Question: I have this ImageView block inside a Relative layout:
'''
<ImageView
android:layout_width="wrap_content"
android:layout_height="wrap_content"
android:layout_alignParentBottom="true"
android:layout_marginBottom="50dip"
android:layout_marginLeft="81dip"
android:src="@drawable/swipehelp"
/>
'''
This draws the image right where it would be expected in both normal and high density resolution screens on Android 1.6 however on 2.2 it seems to ignore the layout_marginBottom and always draw the image aligned all the way at the bottom. Has anyone seen this before, and if so do you know a fix?
## Edit 1:
It sits inside a RelativeLayout declared thusly:
'''
<RelativeLayout
xmlns:android="http://schemas.android.com/apk/res/android"
android:id="@+id/excusescreen"
android:layout_width="wrap_content"
android:layout_height="wrap_content"
android:background="@drawable/woodbg">
'''
## Edit 2:
Here's the full layout code:
'''
<?xml version="1.0" encoding="utf-8"?>
<RelativeLayout
xmlns:android="http://schemas.android.com/apk/res/android"
android:id="@+id/excusescreen"
android:layout_width="wrap_content"
android:layout_height="wrap_content"
android:background="@drawable/woodbg">
<LinearLayout
xmlns:android="http://schemas.android.com/apk/res/android"
android:id="@+id/imlateTopBar"
android:layout_width="fill_parent"
android:layout_height="44dip"
android:background="@drawable/topandbottombars"
android:layout_alignParentTop="true"
>
<ImageView
android:id="@+id/excHomeBtn"
android:layout_width="wrap_content"
android:layout_height="wrap_content"
android:layout_marginLeft="5dip"
android:layout_marginTop="7dip"
android:src="@drawable/catexcusehomebtn"
>
</ImageView>
<ImageView
android:id="@+id/excBackToCatsBtn"
android:layout_width="wrap_content"
android:layout_height="wrap_content"
android:layout_marginLeft="10dip"
android:layout_marginTop="7dip"
android:src="@drawable/backtocats"
>
</ImageView>
</LinearLayout>
<ViewFlipper
android:id="@+id/excuses"
android:layout_width="fill_parent"
android:layout_height="wrap_content"
android:layout_marginTop="50dip"
>
</ViewFlipper>
<LinearLayout
xmlns:android="http://schemas.android.com/apk/res/android"
android:id="@+id/imlateTopBar"
android:layout_width="fill_parent"
android:layout_height="44dip"
android:background="@drawable/topandbottombars"
android:layout_alignParentBottom="true"
>
<ImageView
android:id="@+id/emailItBtn"
android:layout_width="wrap_content"
android:layout_height="wrap_content"
android:layout_marginLeft="5dip"
android:layout_marginTop="7dip"
android:src="@drawable/emailit"
>
</ImageView>
<TextView
android:id="@+id/numExcusesText"
android:layout_width="100dip"
android:layout_height="30dip"
android:layout_marginLeft="5dip"
android:layout_marginTop="7dip"
android:textColor="#66ffffff"
android:gravity="center"
android:textSize="18dip"
android:textStyle="bold"
android:text="1/13"
>
</TextView>
<ImageView
android:id="@+id/shareItBtn"
android:layout_width="wrap_content"
android:layout_height="wrap_content"
android:layout_marginLeft="5dip"
android:layout_marginTop="7dip"
android:src="@drawable/shareit"
>
</ImageView>
</LinearLayout>
<ImageView
android:layout_width="wrap_content"
android:layout_height="wrap_content"
android:layout_alignParentBottom="true"
android:layout_marginBottom="50dip"
android:layout_marginLeft="81dip"
android:src="@drawable/swipehelp"
/>
</RelativeLayout>
'''
## Edit 3

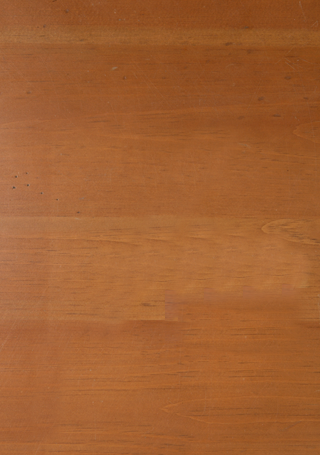
Answer: Ok, so after a lot of searching I found a link to this Issue that actually dates back to 09 but the comments from 2010 show lots of problems with alignParentBottom in 2.2.
<URL>
So, I did a workaround by putting the whole thing in a FrameLayout and made the ImageView a child of that outside my RelativeLayout and placed with the layout_gravity. That did the trick and made it work in all versions. Here's the final code:
'''
<?xml version="1.0" encoding="utf-8"?>
<FrameLayout
xmlns:android="http://schemas.android.com/apk/res/android"
android:layout_width="fill_parent"
android:layout_height="fill_parent">
<RelativeLayout
android:id="@+id/excusescreen"
android:layout_width="fill_parent"
android:layout_height="fill_parent"
android:background="@drawable/woodbg"
android:clipChildren="true">
<LinearLayout
xmlns:android="http://schemas.android.com/apk/res/android"
android:id="@+id/imlateTopBar"
android:layout_width="fill_parent"
android:layout_height="44dip"
android:background="@drawable/topandbottombars"
android:layout_alignParentTop="true"
>
<ImageView
android:id="@+id/excHomeBtn"
android:layout_width="wrap_content"
android:layout_height="wrap_content"
android:layout_marginLeft="5dip"
android:layout_marginTop="7dip"
android:src="@drawable/catexcusehomebtn"
>
</ImageView>
<ImageView
android:id="@+id/excBackToCatsBtn"
android:layout_width="wrap_content"
android:layout_height="wrap_content"
android:layout_marginLeft="10dip"
android:layout_marginTop="7dip"
android:src="@drawable/backtocats"
>
</ImageView>
</LinearLayout>
<ViewFlipper
android:id="@+id/excuses"
android:layout_width="fill_parent"
android:layout_height="wrap_content"
android:layout_marginTop="50dip"
>
</ViewFlipper>
<LinearLayout
xmlns:android="http://schemas.android.com/apk/res/android"
android:id="@+id/imlateTopBar"
android:layout_width="fill_parent"
android:layout_height="44dip"
android:background="@drawable/topandbottombars"
android:layout_alignParentBottom="true"
>
<ImageView
android:id="@+id/emailItBtn"
android:layout_width="wrap_content"
android:layout_height="wrap_content"
android:layout_marginLeft="5dip"
android:layout_marginTop="7dip"
android:src="@drawable/emailit"
>
</ImageView>
<TextView
android:id="@+id/numExcusesText"
android:layout_width="100dip"
android:layout_height="30dip"
android:layout_marginLeft="5dip"
android:layout_marginTop="7dip"
android:textColor="#66ffffff"
android:gravity="center"
android:textSize="18dip"
android:textStyle="bold"
android:text="1/13"
>
</TextView>
<ImageView
android:id="@+id/shareItBtn"
android:layout_width="wrap_content"
android:layout_height="wrap_content"
android:layout_marginLeft="5dip"
android:layout_marginTop="7dip"
android:src="@drawable/shareit"
>
</ImageView>
</LinearLayout>
</RelativeLayout>
<ImageView
android:layout_width="wrap_content"
android:layout_height="wrap_content"
android:layout_gravity="center_horizontal|bottom"
android:layout_marginBottom="50dip"
android:src="@drawable/swipehelp"
/>
</FrameLayout>
'''